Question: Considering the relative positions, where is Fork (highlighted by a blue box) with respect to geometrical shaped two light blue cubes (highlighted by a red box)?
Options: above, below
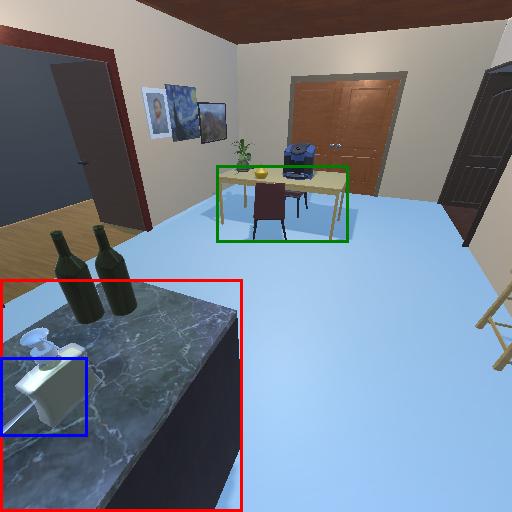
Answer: above